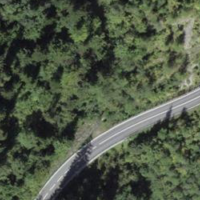
EUNIS habitat code: 44
Species observed at this site:
Cheilosia illustrata